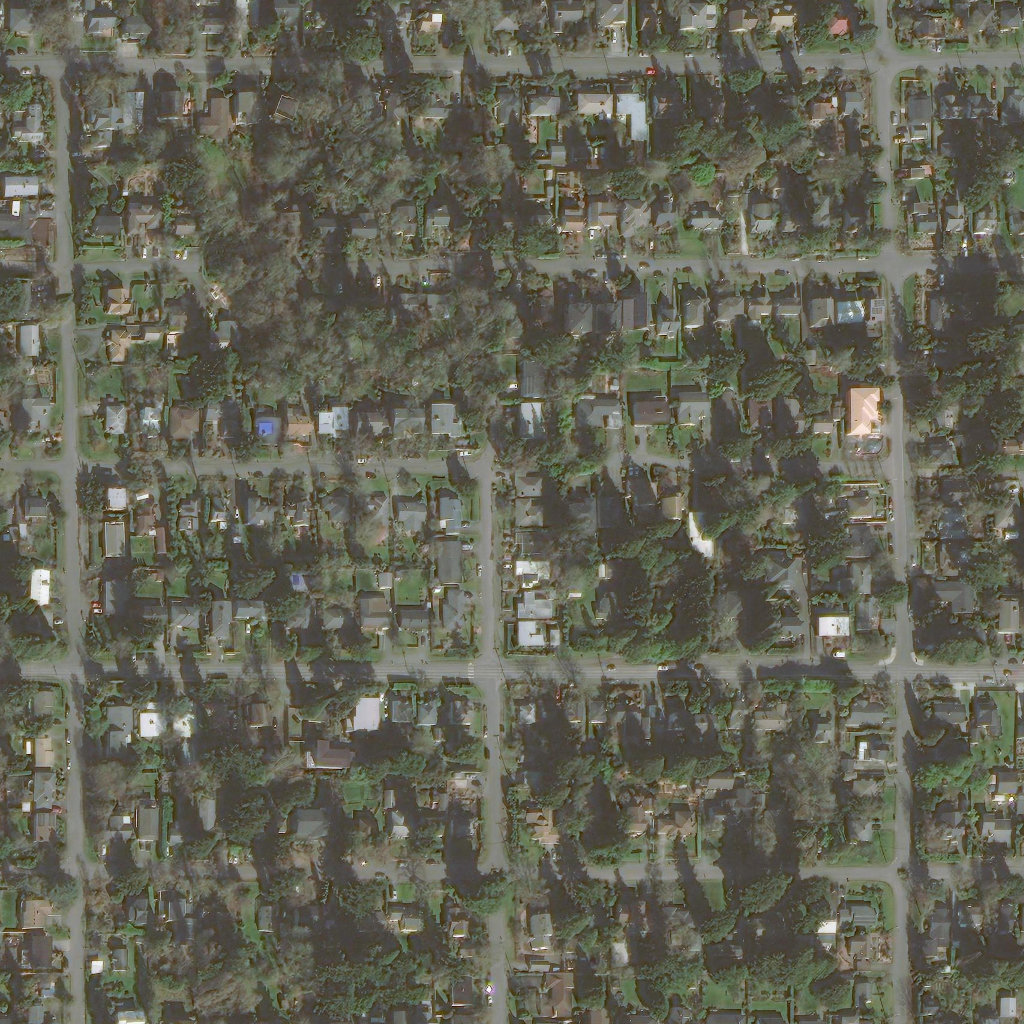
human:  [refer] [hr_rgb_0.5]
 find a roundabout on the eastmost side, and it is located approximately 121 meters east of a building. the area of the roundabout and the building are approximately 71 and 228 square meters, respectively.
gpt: <box>[[87, 84, 89, 86, 0]]</box>